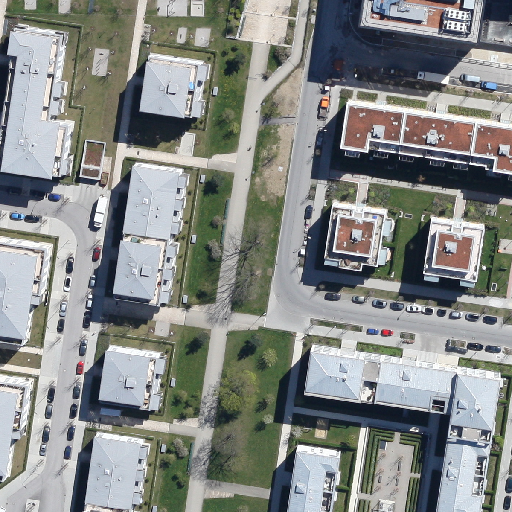
Referring expression: heavy-duty vehicle in the parking area